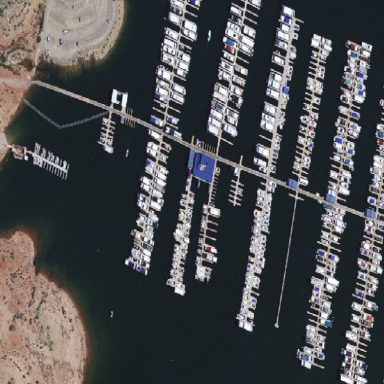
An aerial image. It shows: Marina area for leisure land.